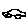
Label: car